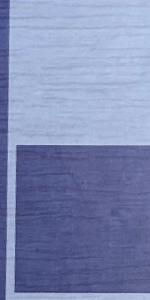
Label: Empty